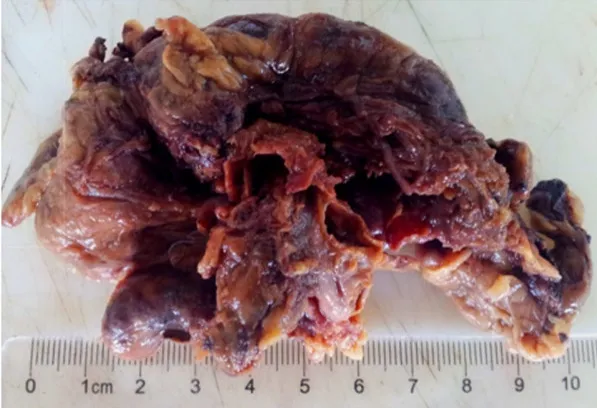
Macroscopic inspection of the resected adrenal pheochromocytoma( (10 x 7 x 2 cm).
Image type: medical_photograph (other_medical_photograph)